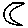
Label: moon